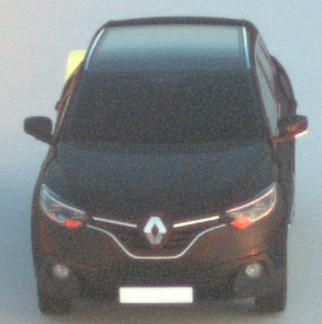
Make: Renault
Model: Kadjar ENERGY TCe 130
Detailed model: Kadjar
Model produced from: 2015/05
Model produced until: 2018/08
Doors: 5
Color: black
Road condition: dry road
Daytime: sunrise or sunset
Contrast: medium contrast